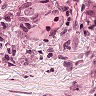
Metastatic tissue present: yes